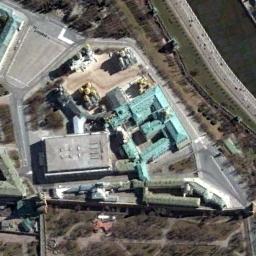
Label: palace